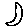
Label: moon